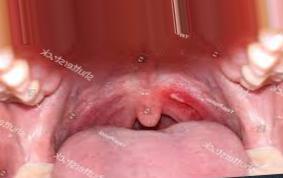
Condition: Mouth Ulcer